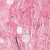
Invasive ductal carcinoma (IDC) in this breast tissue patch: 0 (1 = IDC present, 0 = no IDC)